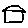
Label: house